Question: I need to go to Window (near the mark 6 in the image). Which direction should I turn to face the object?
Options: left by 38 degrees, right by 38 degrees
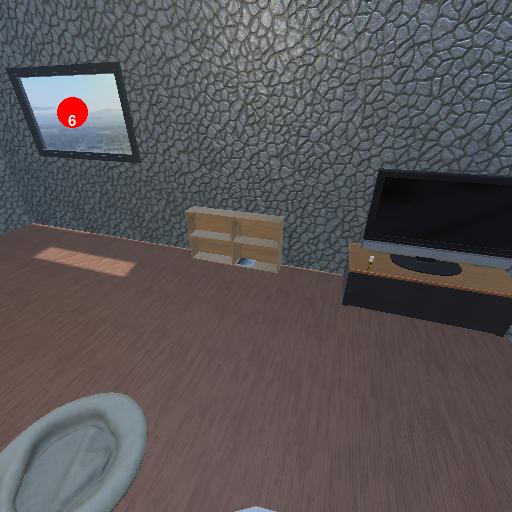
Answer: left by 38 degrees